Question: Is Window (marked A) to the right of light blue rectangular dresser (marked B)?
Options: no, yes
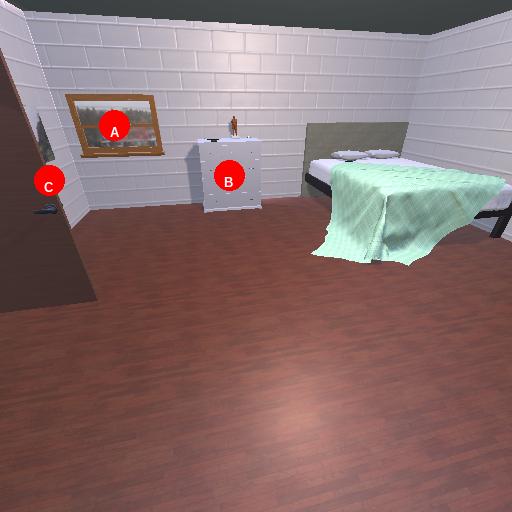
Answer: no